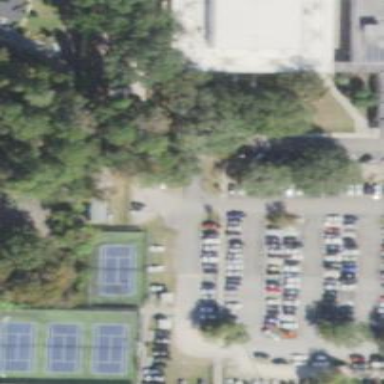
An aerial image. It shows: Tennis court on the leisure land pitch.